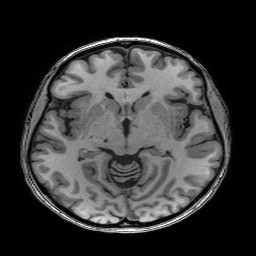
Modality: T1w
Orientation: coronal
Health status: healthy
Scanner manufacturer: philips
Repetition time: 0.007606 s
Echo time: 0.00351 s